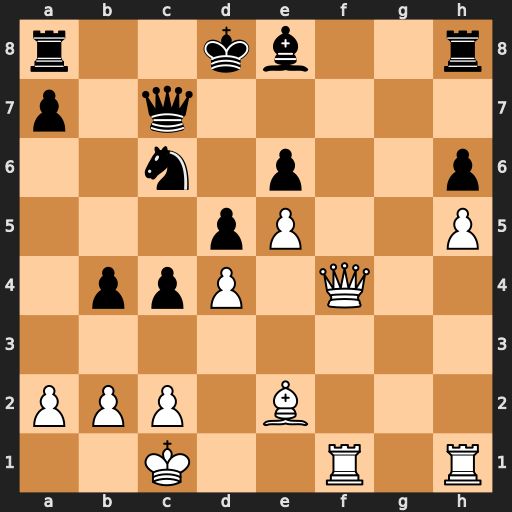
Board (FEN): r2kb2r/p1q5/2n1p2p/3pP2P/1ppP1Q2/8/PPP1B3/2K2R1R
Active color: w
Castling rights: -
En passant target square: -
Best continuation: Qf6+ Qe7 Qxh8